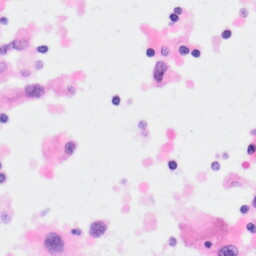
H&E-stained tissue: Kidney